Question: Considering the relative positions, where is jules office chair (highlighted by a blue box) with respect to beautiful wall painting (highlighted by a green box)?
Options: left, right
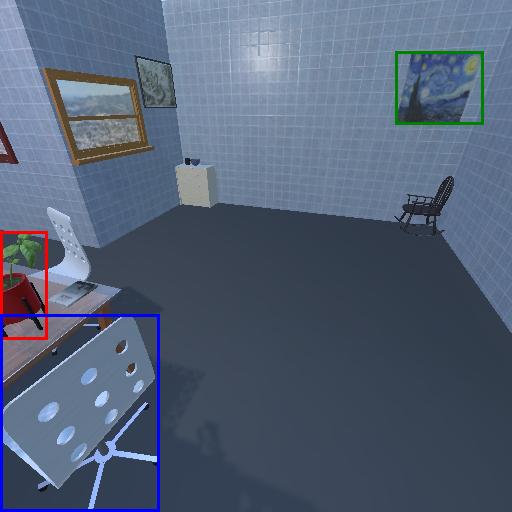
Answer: left